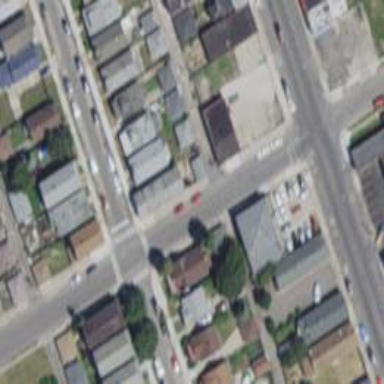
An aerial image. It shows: Alley classified as service road.